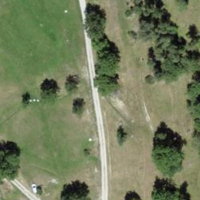
EUNIS habitat code: 32
Species observed at this site:
Oedipoda caerulescens